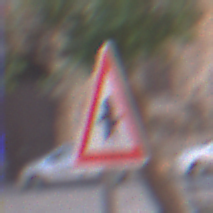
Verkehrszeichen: Vorfahrt
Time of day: MorningAfternoon
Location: Outdoor (Urban)
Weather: PartlyCloudy
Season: NotSpecified
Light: Natural